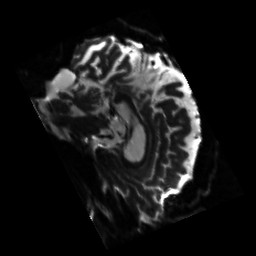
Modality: sbref
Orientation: sagittal
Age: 72
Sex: male
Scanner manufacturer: siemens
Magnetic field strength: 3 T
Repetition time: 3.23 s
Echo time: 0.0892 s